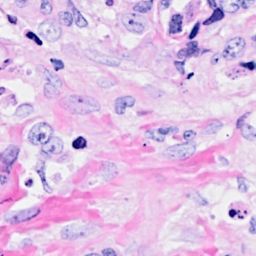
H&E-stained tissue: Breast